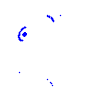
Particle: proton